Question: I need your help and advice,
I am using Gridview in C# Windows Application and need your advice to solve my issues bellow :
How i can make function in each cell column B which can automatically write words PASS and FAIL with the following Roles:
- - -
Note : I am not using Database connection for GridView data, i am using GridView to load data from fingerprint Device
Here is picture sample

Really appreciate and thanks in advance for help
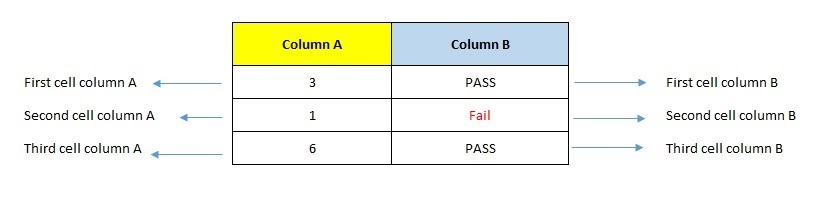
Answer: You may do it this way.
The GridView is straight forward, I may say. Nothing's so special here :
'''
<GridView AllowsColumnReorder="true">
<GridViewColumn DisplayMemberBinding=
"{Binding Path=ColumnA}"
Header="ColumnA" Width="100"/>
<GridViewColumn DisplayMemberBinding=
"{Binding Path=ColumnB}"
Header="ColumnB" Width="100"/>
</GridView>
'''
And then create a generic class like this to store the data :
'''
public class AnyClass
{
//This value is the one to be compared with ColumnA
public int? ValueToCompare { get; set; }
public int ColumnA { get; set; }
//ColumnB will throw a result based on two columns above
public string ColumnB { get { return ValueToCompare.HasValue && ValueToCompare.Value <= ColumnA ? "PASS" : "FAILED"; } }
}
'''
And load the data the way it's shown here :
'''
public class AnyDataSource
{
//public List<AnyClass> List { get; set; }
public List<AnyClass> LoadData()
{
//Load data from data source
List<AnyClass> list = new List<AnyClass>();
list.Add(new AnyClass { ColumnA = 3 });
list.Add(new AnyClass { ColumnA = 1 });
list.Add(new AnyClass { ColumnA = 6 });
//Get the first value
int valueToCompare = list[0].ColumnA;
//Set the ValueToCompare property of every row with this first value
foreach (var item in list)
{
item.ValueToCompare = valueToCompare;
}
return list;
}
}
'''
And use it to set the ItemsSource of the GridView programmatically :
'''
public MainWindow()
{
InitializeComponent();
var data = new AnyDataSource();
YourListView.ItemsSource = data.LoadData();
}
'''
That's it.
I know someone may come up with a better solution, but for now you can use this approach for awhile.